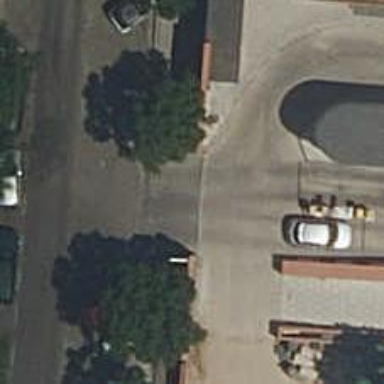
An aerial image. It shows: Entrance designated for emergency ward.